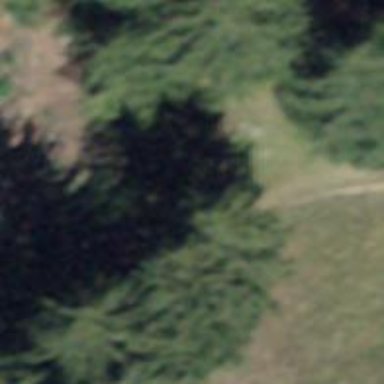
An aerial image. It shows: Ground path.